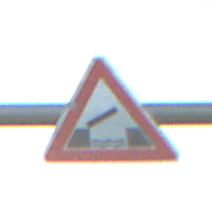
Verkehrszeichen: BeweglicheBruecke
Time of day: SunriseSunset
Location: Outdoor (Nature)
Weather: PartlyCloudy
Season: NotSpecified
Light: Natural